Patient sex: M
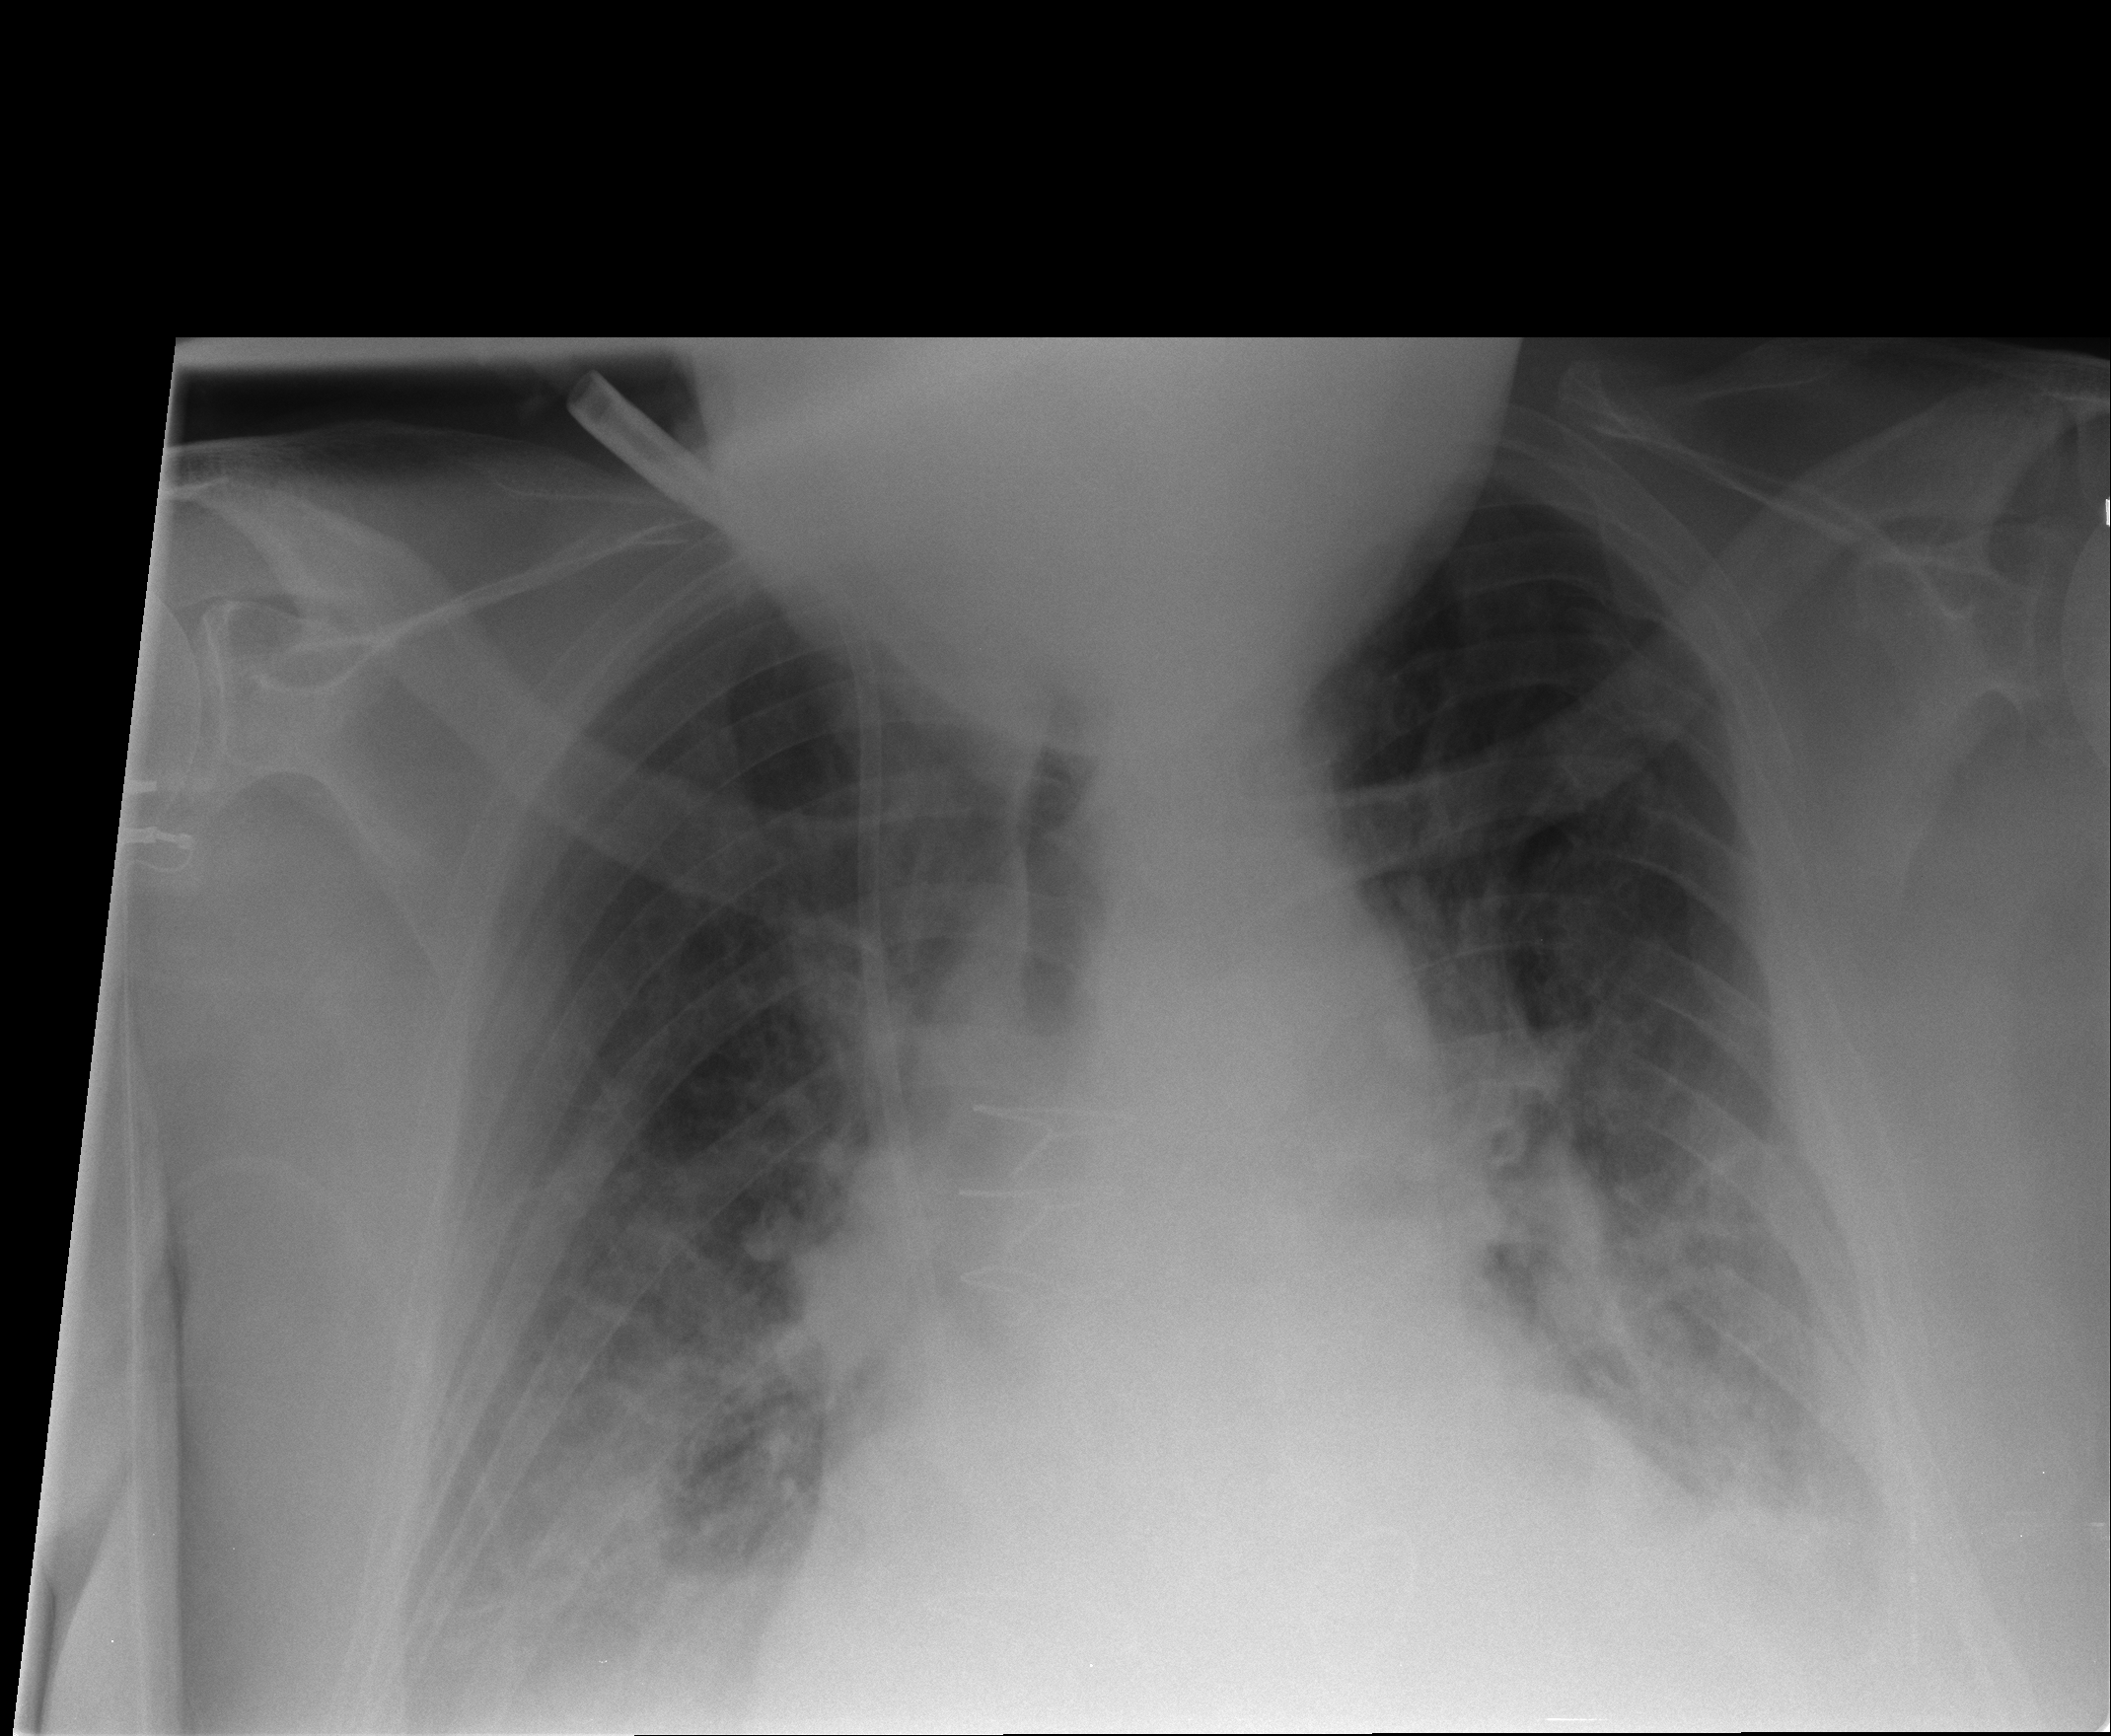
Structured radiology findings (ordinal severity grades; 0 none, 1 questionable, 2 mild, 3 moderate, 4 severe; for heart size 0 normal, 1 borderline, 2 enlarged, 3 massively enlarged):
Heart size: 2
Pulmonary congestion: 2
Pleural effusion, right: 2
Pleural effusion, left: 2
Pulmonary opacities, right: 1
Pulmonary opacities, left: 1
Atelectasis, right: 2
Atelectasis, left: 2